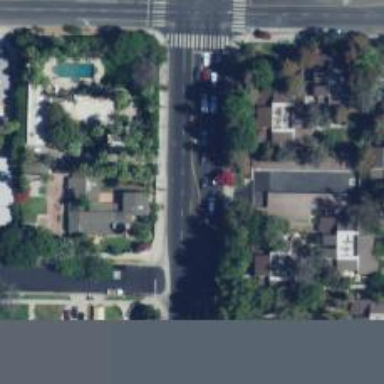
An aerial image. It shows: Secondary road with separate sidewalk.